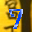
Label: 7